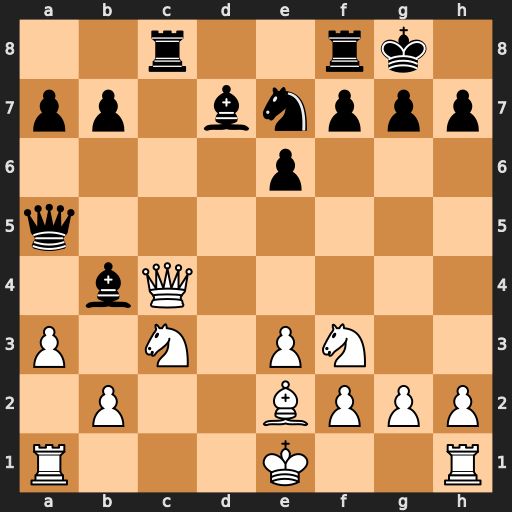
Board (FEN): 2r2rk1/pp1bnppp/4p3/q7/1bQ5/P1N1PN2/1P2BPPP/R3K2R
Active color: w
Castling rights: KQ
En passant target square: -
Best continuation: Qxb4 Qxb4 axb4